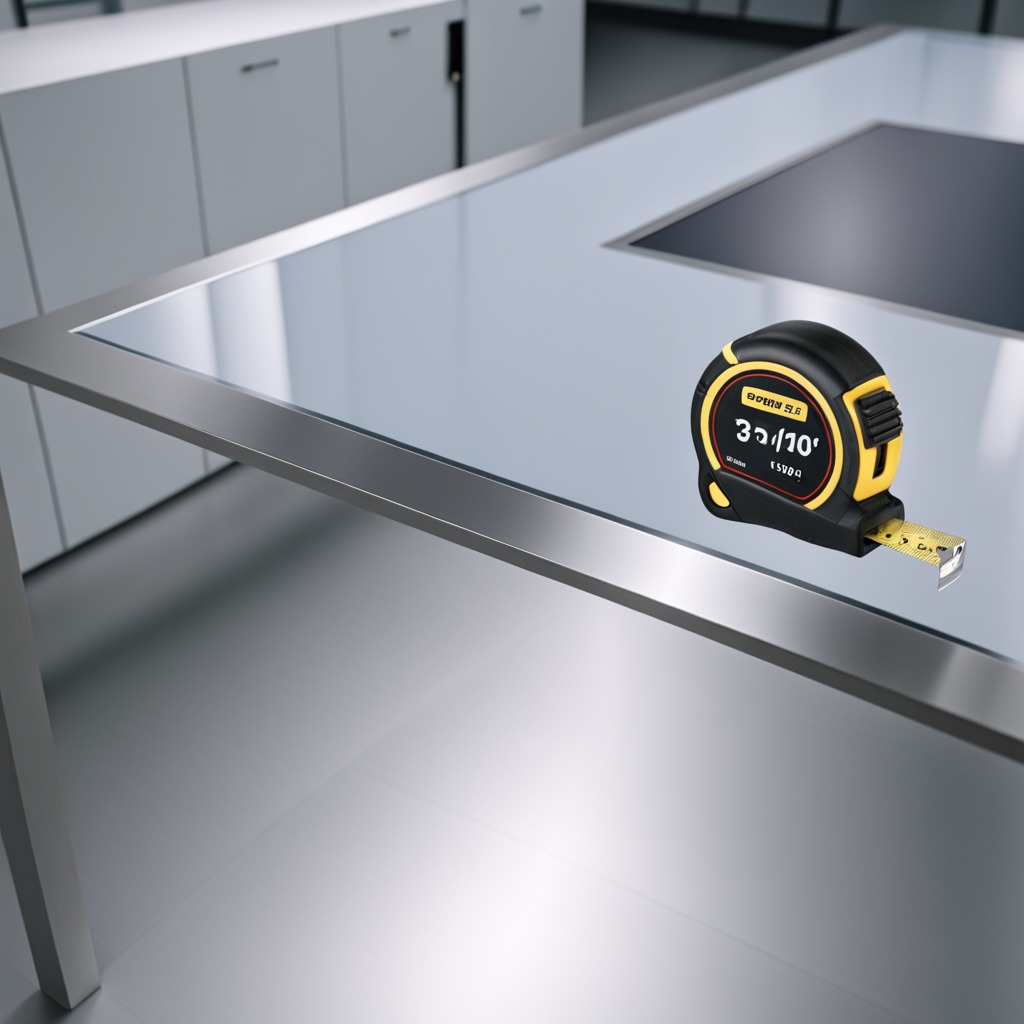
A measuring tape lies on the stainless steel table in a high-end prototyping lab.